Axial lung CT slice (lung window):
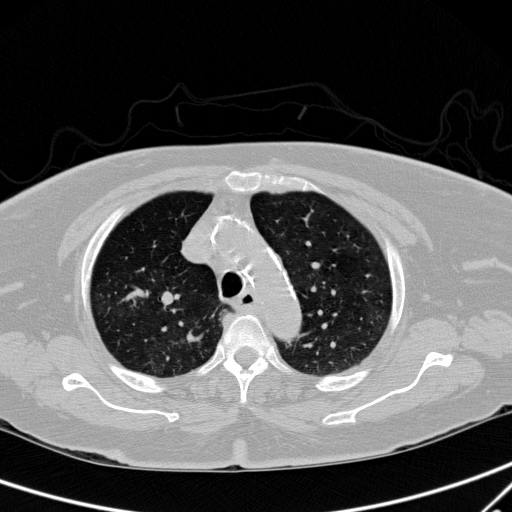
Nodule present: no